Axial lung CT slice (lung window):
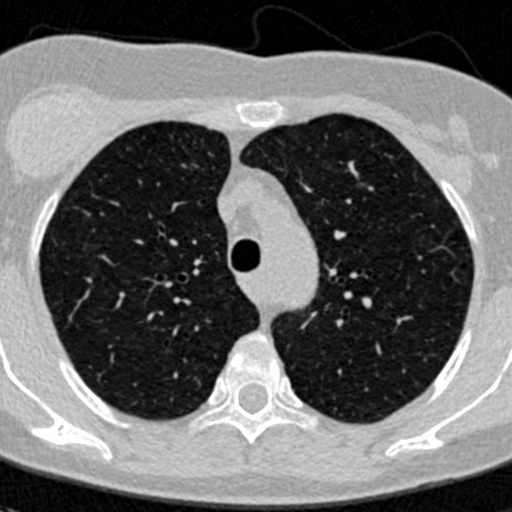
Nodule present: no